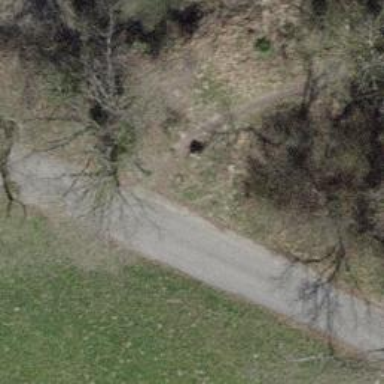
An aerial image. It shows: Dirt path.